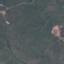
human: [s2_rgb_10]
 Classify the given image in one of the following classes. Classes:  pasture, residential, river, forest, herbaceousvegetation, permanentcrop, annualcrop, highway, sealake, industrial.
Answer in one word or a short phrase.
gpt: HerbaceousVegetation